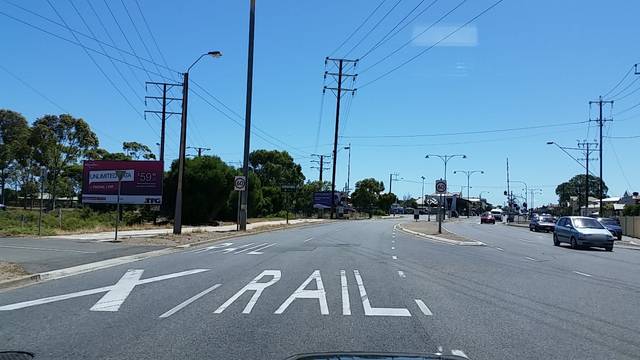
Region: Australia
Coordinates: -34.841, 138.494